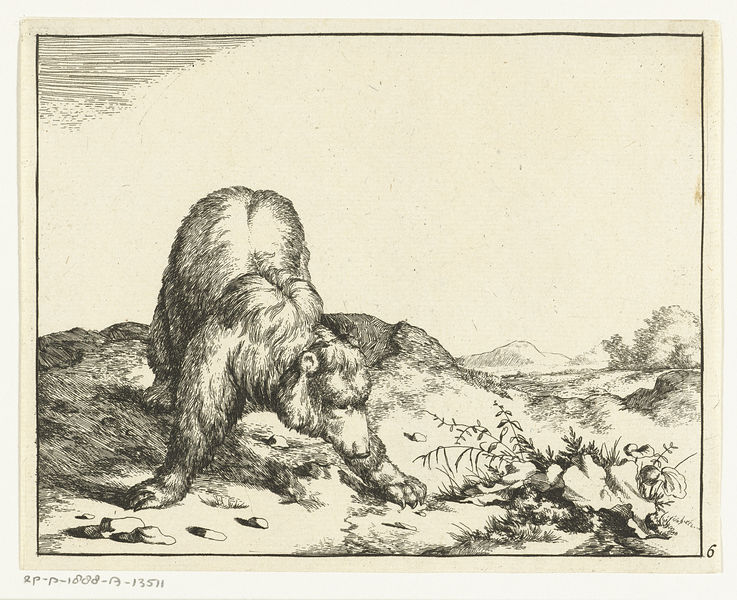
Titel: Staande beer, van voren, de voorpoten wijd uiteen
Künstler: Marcus de Bye
Standort: Amsterdam
Institution: Rijksmuseum
Schlagwörter: baum, berg, felsen, kopf, weiß, landschaft, blume, hell, schwarz, zeichnung, gras, tier, gesicht, steine, natur, blatt, pflanzen, fell, wild, pfoten, radierung, stich, krallen, jagd, schnauze, schnüffeln, kupferstich, bär, tatzen, gucken, tatze, lauernd, hbär